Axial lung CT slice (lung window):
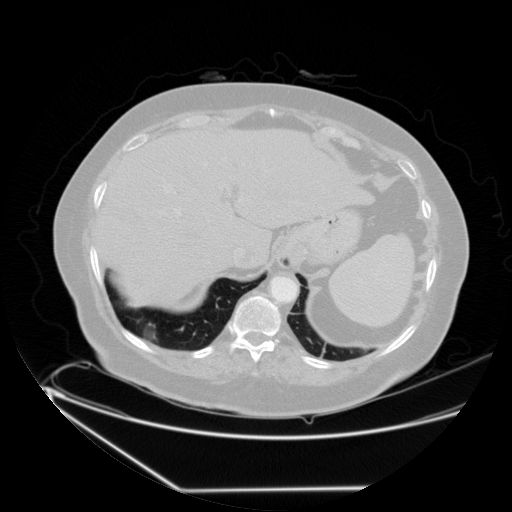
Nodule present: no